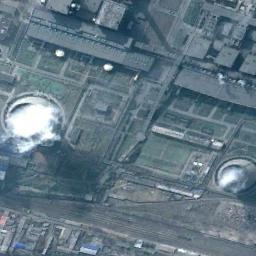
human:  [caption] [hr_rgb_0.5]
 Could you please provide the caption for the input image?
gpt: There are many buildings next to the thermal power station .

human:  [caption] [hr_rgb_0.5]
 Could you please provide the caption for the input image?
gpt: The thermal power station is on the grass next to some buildings with white mist above .

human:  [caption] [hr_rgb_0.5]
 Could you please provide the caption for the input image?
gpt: Here are two thermal power stations that are emitting smoke .

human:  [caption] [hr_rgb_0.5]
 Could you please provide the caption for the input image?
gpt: In the thermal power station there are simple buildings, two cooling towers that are steaming, and a large green area .

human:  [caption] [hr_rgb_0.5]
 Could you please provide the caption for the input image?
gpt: There are two chimneys and some green lawns on the thermal power station .